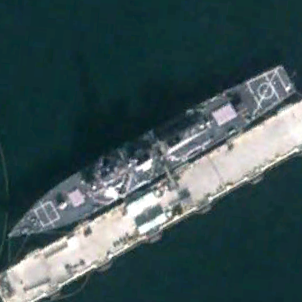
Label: destroyer